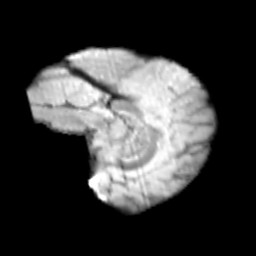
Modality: T2w
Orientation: sagittal
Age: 11
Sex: male
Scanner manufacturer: siemens
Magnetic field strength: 3 T
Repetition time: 3.8 s
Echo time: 0.07 s